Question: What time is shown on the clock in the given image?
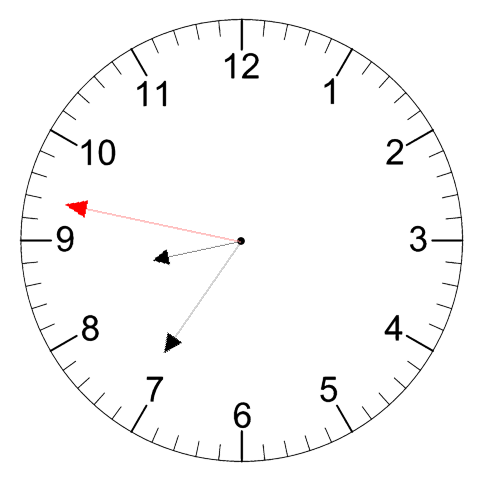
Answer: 08:35:47